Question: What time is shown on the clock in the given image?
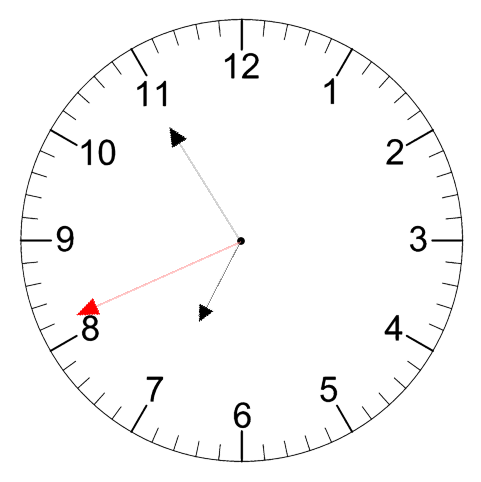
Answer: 06:54:41